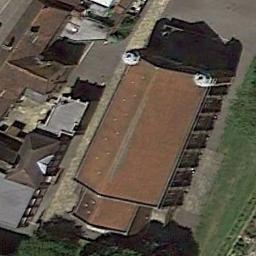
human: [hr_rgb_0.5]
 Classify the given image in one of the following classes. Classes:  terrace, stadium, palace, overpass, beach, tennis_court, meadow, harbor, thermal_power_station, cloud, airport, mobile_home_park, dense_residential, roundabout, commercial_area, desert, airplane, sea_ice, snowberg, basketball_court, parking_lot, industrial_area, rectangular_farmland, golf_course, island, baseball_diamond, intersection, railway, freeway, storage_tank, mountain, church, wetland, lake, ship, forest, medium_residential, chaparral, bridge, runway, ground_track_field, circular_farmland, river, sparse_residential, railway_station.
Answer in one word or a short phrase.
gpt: church